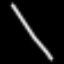
Label: line